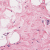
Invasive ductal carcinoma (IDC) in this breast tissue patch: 0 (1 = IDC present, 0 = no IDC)